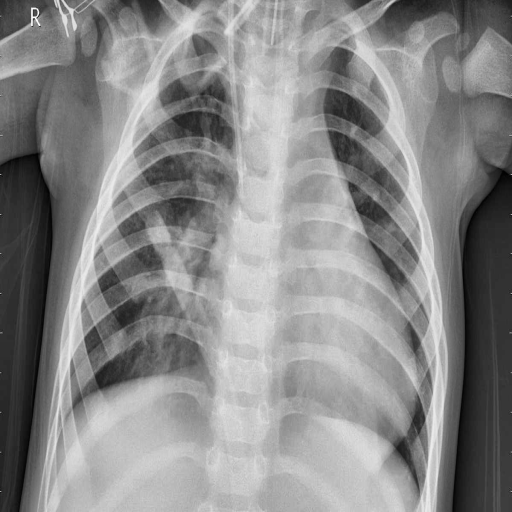
Finding: PNEUMONIA